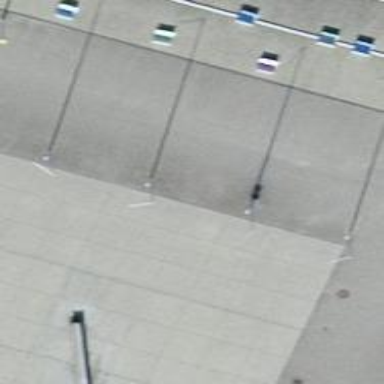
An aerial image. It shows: Flagpole which is man-made.